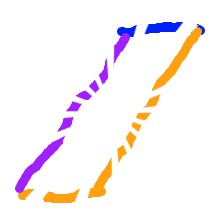
Shape: parallelogram